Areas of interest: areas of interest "Exhibition and Convention Center"
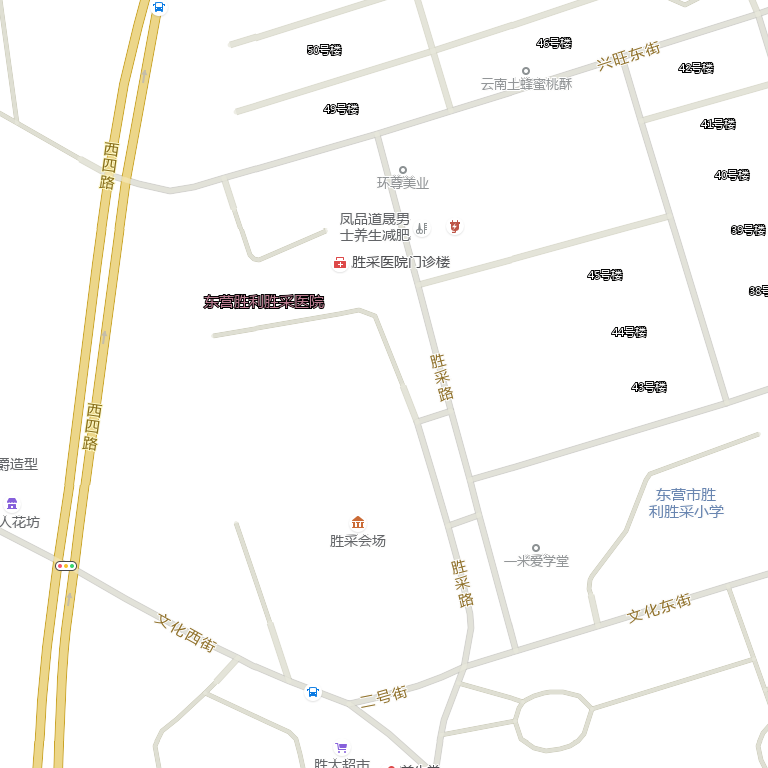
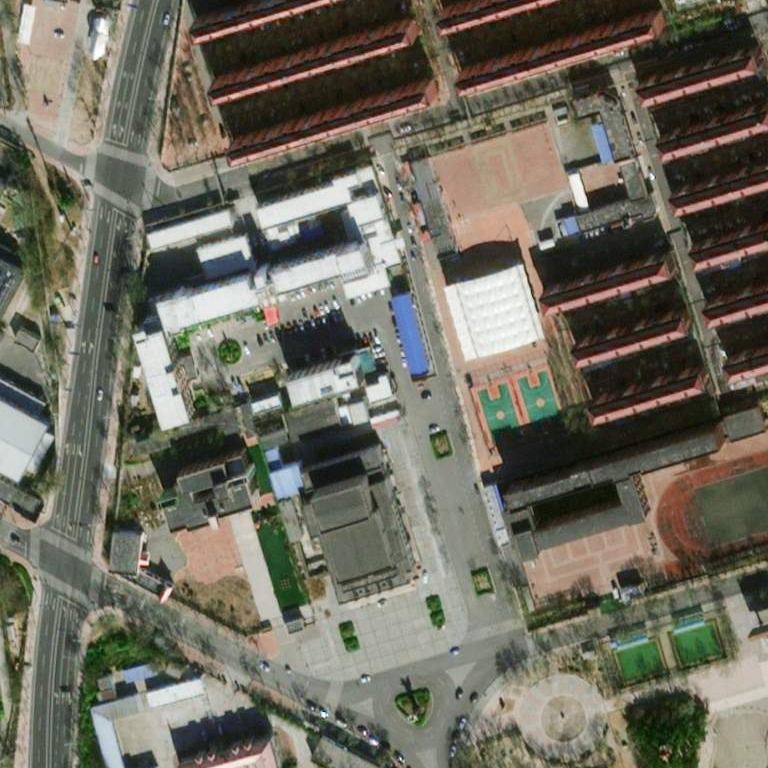